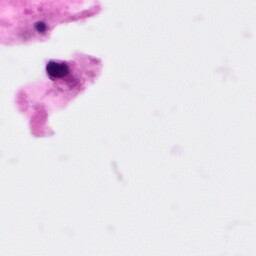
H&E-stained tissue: Pancreatic